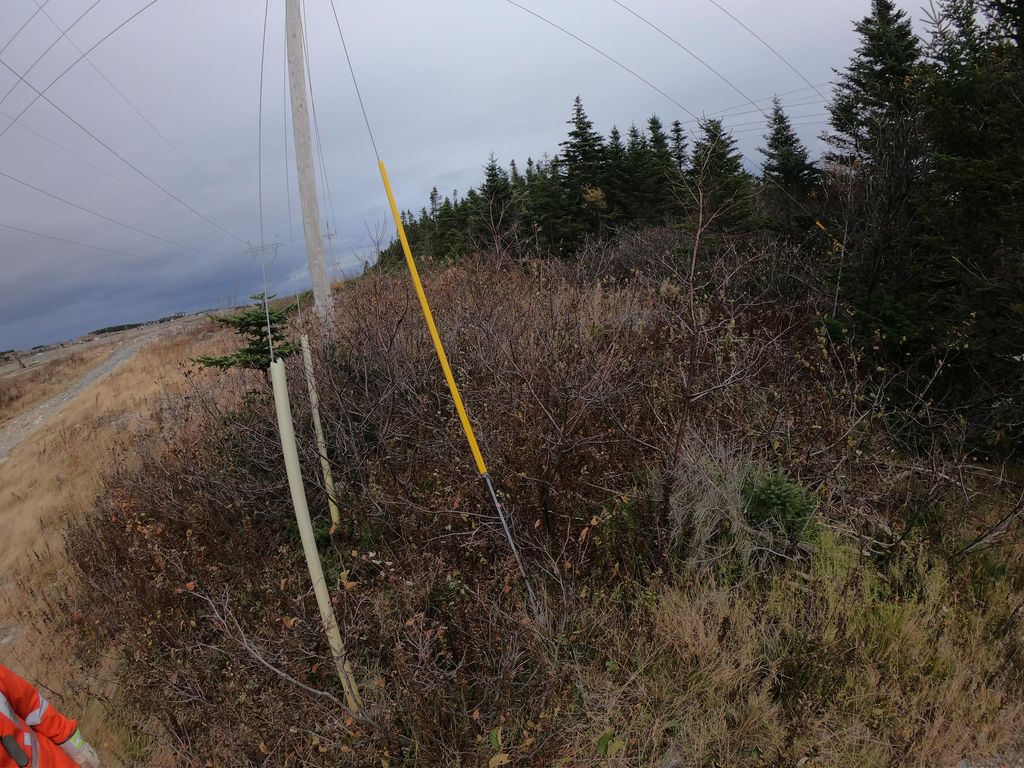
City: st_johns